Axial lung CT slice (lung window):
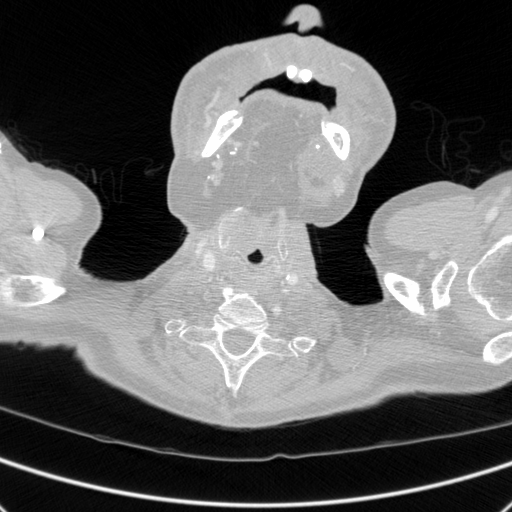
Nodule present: no